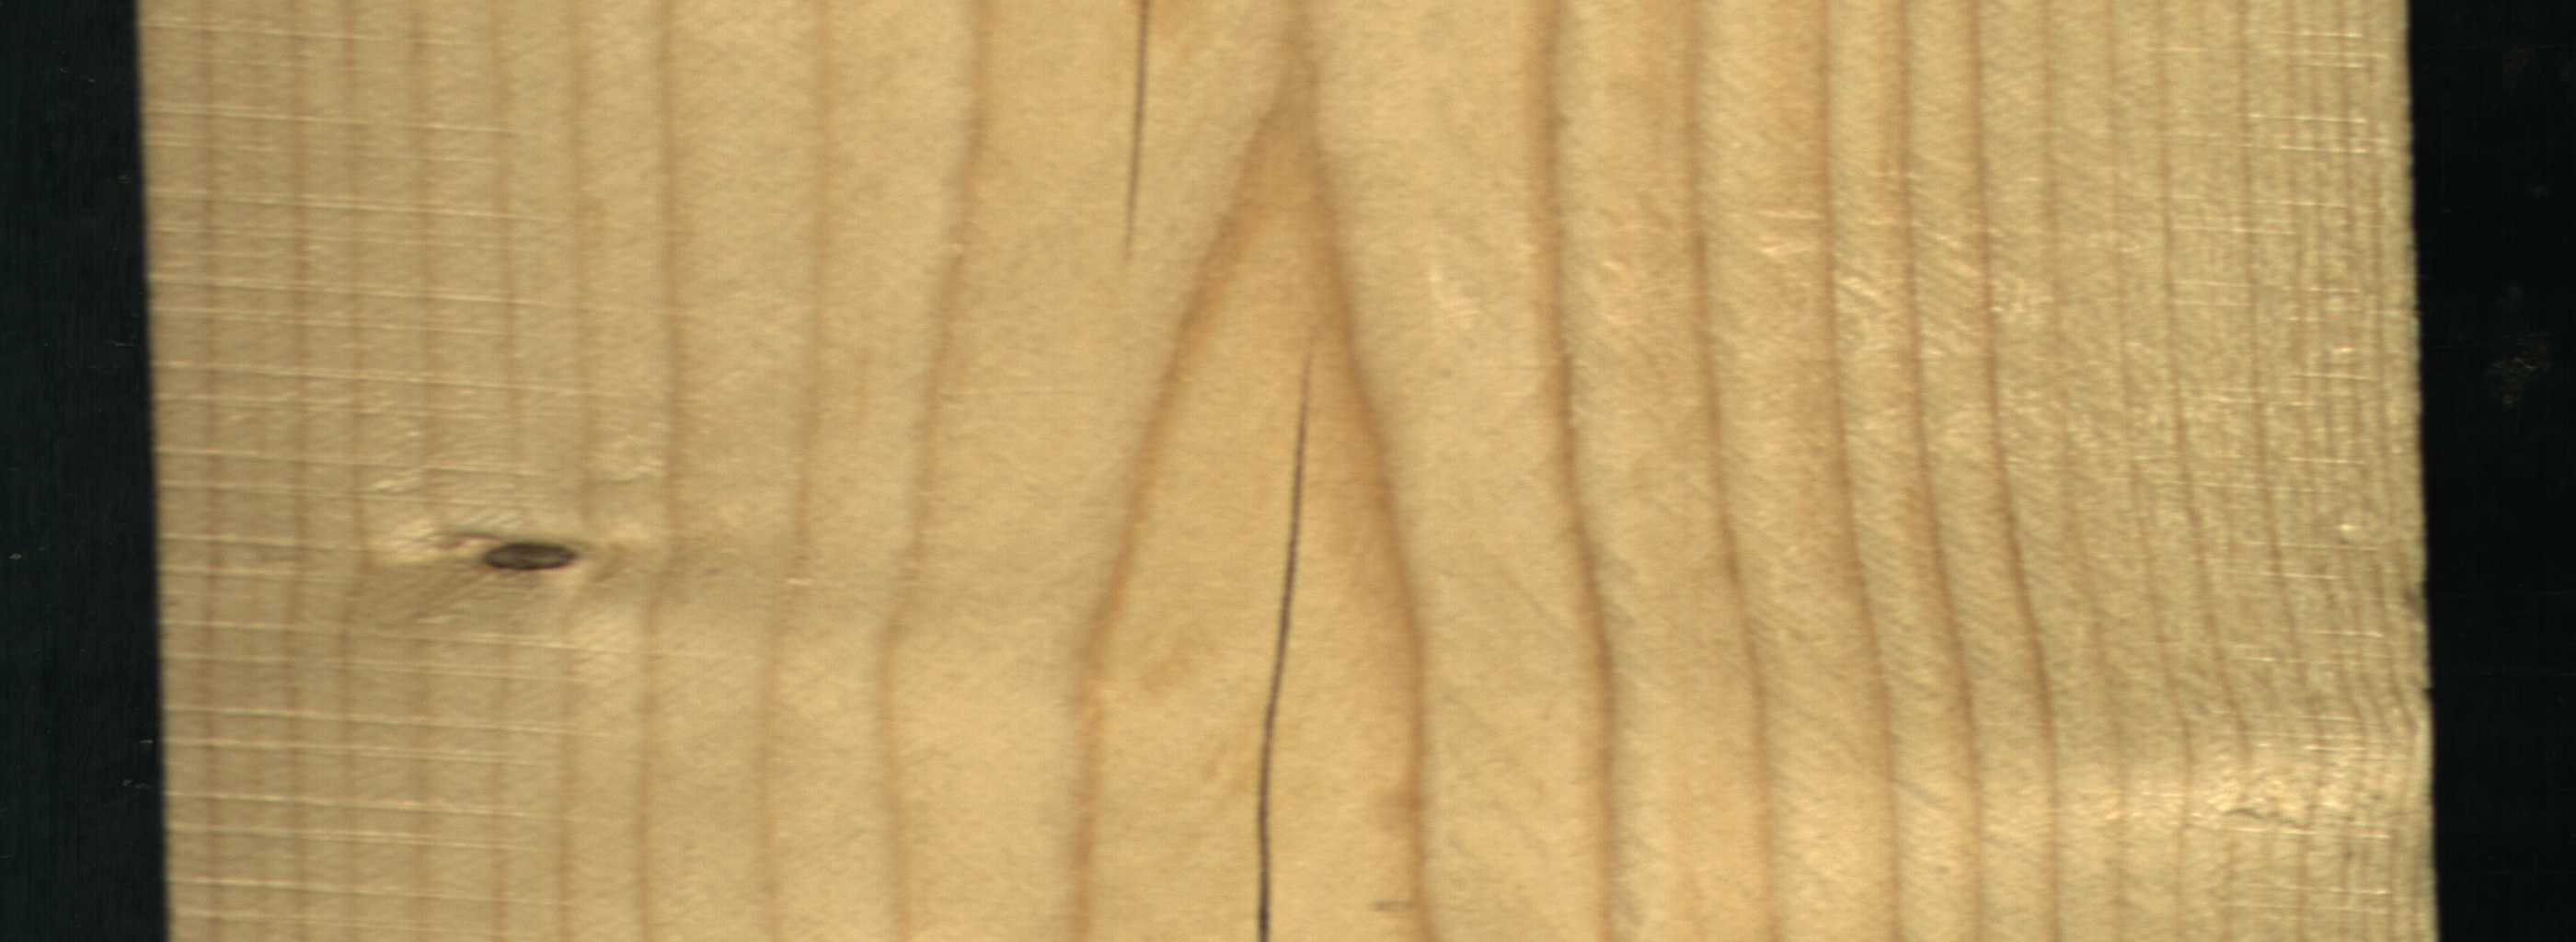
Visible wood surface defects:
Crack
Crack
Dead_Knot